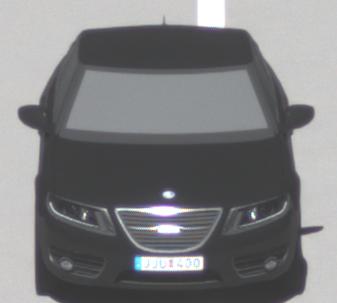
Make: Saab
Model: 5-Sep
Detailed model: 9-5 1.6T
Model produced from: 2010/06
Model produced until: 2011/12
Doors: 4
Color: black
Road condition: wet road
Daytime: morning or afternoon
Contrast: high contrast